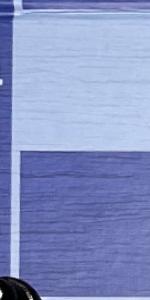
Label: Empty